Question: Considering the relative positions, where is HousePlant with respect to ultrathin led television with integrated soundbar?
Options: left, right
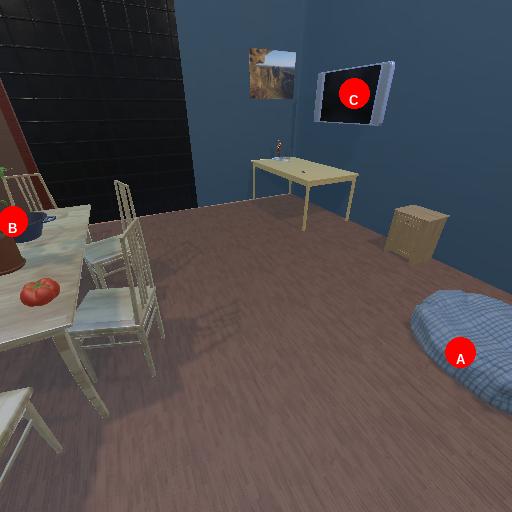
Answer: left